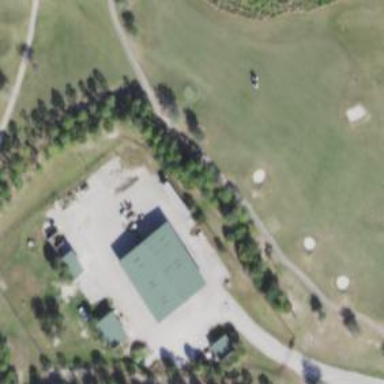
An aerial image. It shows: Commercial area with out-of-bounds golf area.